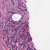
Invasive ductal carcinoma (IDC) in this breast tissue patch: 1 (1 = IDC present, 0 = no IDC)